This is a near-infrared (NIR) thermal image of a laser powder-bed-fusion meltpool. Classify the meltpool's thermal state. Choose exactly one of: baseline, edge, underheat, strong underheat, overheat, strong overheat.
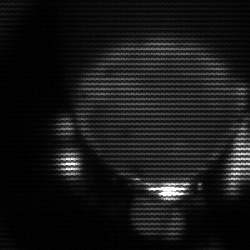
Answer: edge